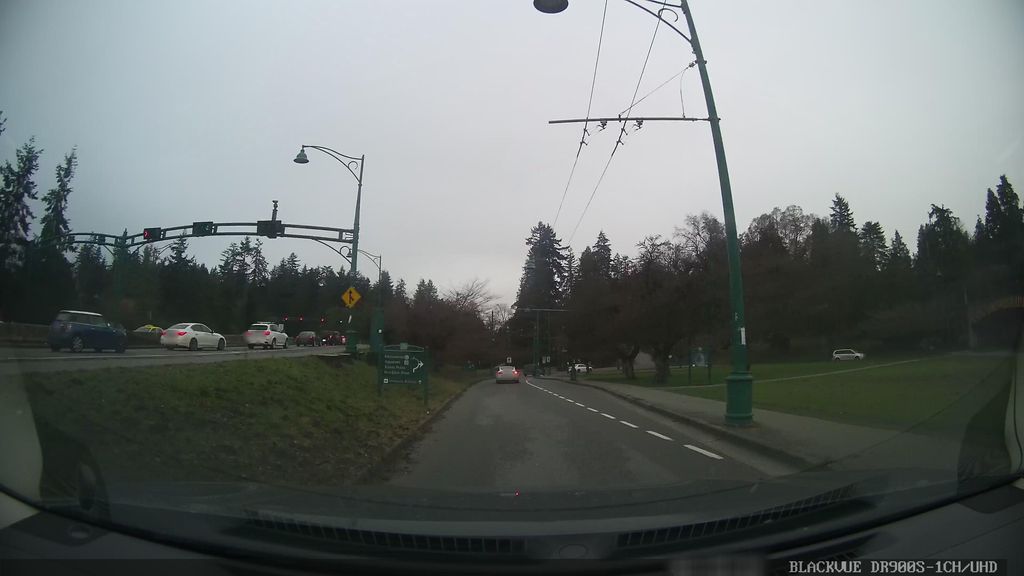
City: vancouver